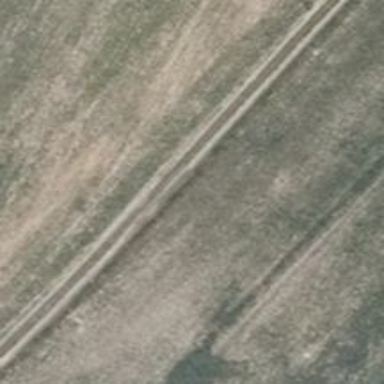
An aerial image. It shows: Grass track with grade 5 tracktype.